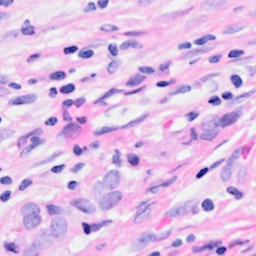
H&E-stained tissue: Breast